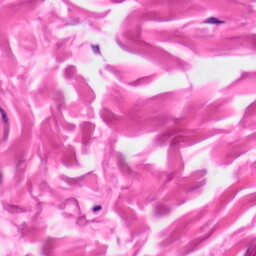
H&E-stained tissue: Skin